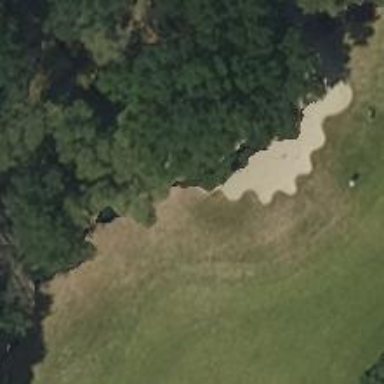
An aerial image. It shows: Bunker on golf course.